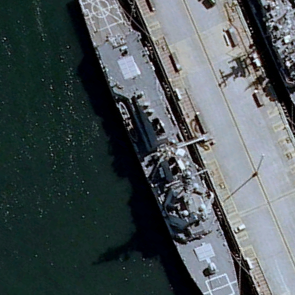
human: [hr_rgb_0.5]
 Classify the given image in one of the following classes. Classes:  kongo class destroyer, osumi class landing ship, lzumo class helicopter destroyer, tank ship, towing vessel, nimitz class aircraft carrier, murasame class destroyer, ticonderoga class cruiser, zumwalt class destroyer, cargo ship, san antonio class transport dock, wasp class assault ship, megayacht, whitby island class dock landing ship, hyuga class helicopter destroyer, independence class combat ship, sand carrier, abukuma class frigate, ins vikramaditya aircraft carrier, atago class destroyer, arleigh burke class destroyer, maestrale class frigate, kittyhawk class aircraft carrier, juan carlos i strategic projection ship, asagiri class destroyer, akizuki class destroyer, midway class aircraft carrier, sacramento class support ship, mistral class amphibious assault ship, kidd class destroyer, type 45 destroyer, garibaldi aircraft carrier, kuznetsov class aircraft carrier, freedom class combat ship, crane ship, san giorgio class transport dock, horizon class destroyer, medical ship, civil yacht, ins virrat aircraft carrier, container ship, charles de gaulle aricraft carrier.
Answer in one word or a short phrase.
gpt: Arleigh Burke class destroyer